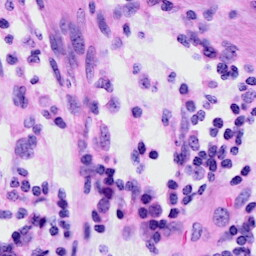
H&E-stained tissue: Cervix